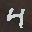
Label: 4